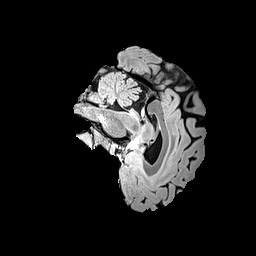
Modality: T1w
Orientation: sagittal
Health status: healthy